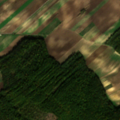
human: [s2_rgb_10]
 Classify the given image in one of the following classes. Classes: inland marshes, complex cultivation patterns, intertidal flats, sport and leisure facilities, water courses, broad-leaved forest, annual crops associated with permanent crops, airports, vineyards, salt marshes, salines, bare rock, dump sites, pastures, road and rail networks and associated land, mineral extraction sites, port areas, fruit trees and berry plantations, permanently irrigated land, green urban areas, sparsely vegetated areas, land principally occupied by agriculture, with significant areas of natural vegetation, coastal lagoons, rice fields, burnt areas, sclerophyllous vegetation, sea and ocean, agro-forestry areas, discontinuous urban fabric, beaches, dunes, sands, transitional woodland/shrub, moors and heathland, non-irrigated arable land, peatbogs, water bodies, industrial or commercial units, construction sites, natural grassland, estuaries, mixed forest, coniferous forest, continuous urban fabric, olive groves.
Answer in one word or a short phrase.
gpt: non-irrigated arable land, complex cultivation patterns, broad-leaved forest